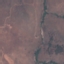
Land use / land cover class: HerbaceousVegetation